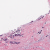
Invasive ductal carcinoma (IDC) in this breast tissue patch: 1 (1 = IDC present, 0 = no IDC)